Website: walmart
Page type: payment
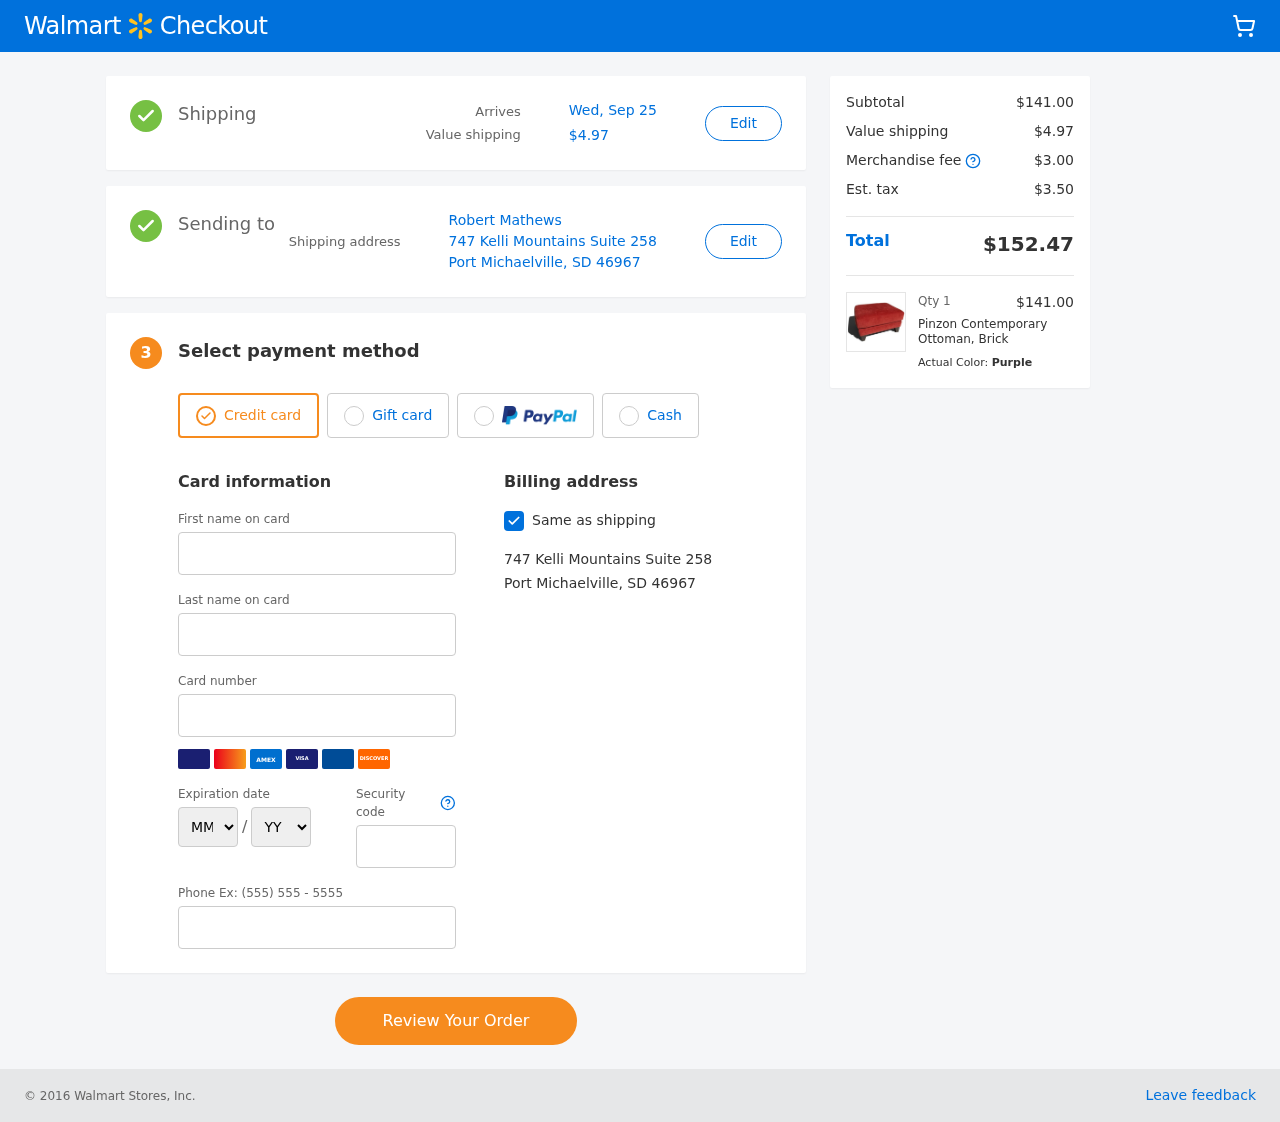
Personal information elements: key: PII_CARD_EXPIRY_MONTH
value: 12
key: PII_CARD_EXPIRY_YEAR
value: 26
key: PII_CITY_STATE_ZIP
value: Port Michaelville, SD 46967
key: PII_FULLNAME
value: Robert Mathews
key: PII_STREET
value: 747 Kelli Mountains Suite 258
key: PII_FIRSTNAME
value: Robert
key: PII_LASTNAME
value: Mathews
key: PII_CARD_NUMBER
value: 2280 0253 5541 8777
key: PII_CARD_CVV
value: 636
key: PII_PHONE
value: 9847345474
Product elements: key: PRODUCT1_NAME
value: Pinzon Contemporary Ottoman, Brick
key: PRODUCT1_PRICE
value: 141
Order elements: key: ORDER_DELIVERY_DATE
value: Wed, Sep 25
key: ORDER_SHIPPING_COST
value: $4.97
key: ORDER_SUBTOTAL
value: $141.00
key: ORDER_MERCHANDISE_FEE
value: $3.00
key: ORDER_TAX
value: $3.50
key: ORDER_TOTAL
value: $152.47
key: ORDER_NUM_ITEMS
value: Qty 1